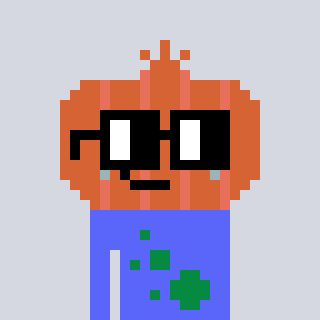
a pixel art character with square black glasses, a onion-shaped head and a purple-colored body on a cool background